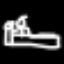
Label: bed